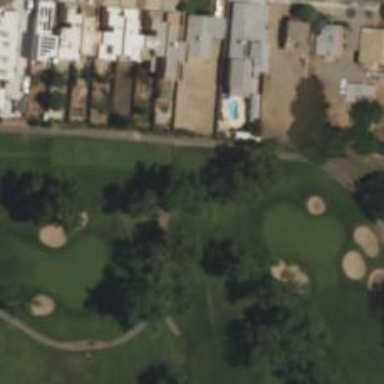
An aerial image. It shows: Golf tee.